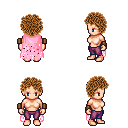
a pixel art fantasy rpg character, female body template, human, light skin, pink tattered cape, magenta pants, brown curly afro hairstyle, leather bracers, four views (front, back, left, right), 2x2 character sprite sheet, small pixel art, hard edges, no anti-aliasing